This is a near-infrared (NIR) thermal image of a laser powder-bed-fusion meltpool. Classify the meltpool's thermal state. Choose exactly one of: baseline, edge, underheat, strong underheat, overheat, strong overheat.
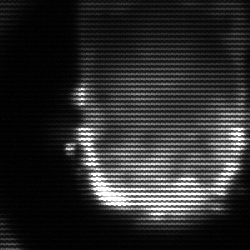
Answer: baseline